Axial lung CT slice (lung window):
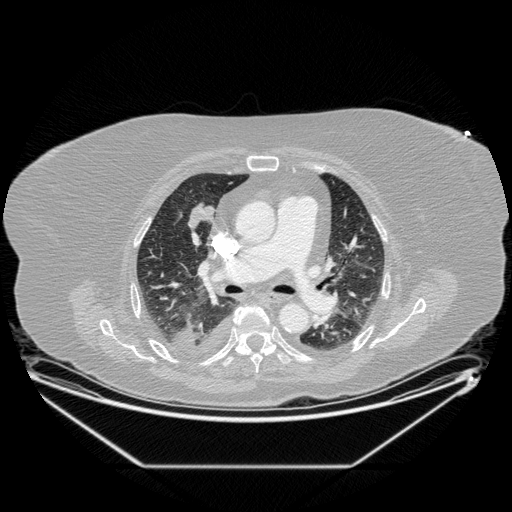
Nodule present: yes
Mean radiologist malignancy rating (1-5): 4.333